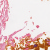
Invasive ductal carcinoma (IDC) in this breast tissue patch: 0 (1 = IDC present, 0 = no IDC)